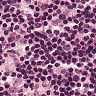
Metastatic tissue present: no